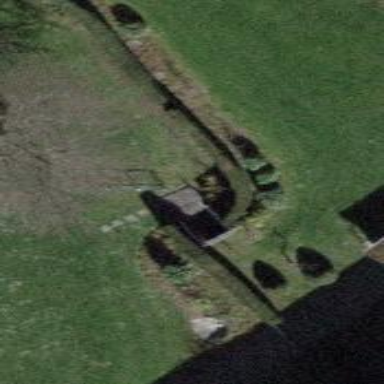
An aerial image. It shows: Hedge barrier.